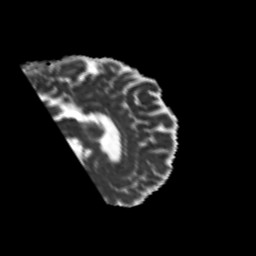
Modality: MD
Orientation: sagittal
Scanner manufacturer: siemens
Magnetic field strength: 3 T
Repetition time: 6.8 s
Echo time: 0.093 s